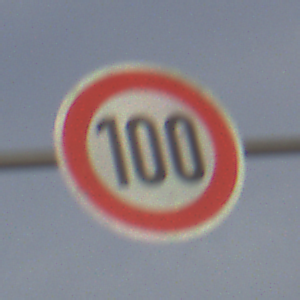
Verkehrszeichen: Geschwindigkeit100
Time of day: MorningAfternoon
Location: Outdoor (Suburban)
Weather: PartlyCloudy
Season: NotSpecified
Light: Natural